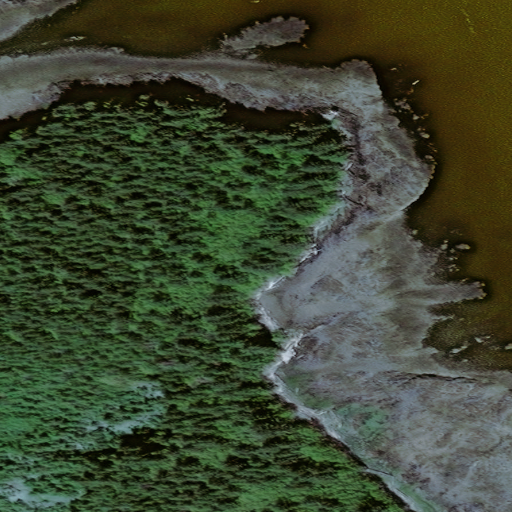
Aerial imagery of cape in Alaska named Point Colpoys containing only unknown